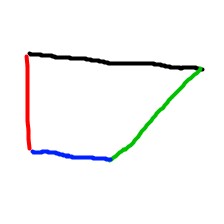
Shape: trapezoid